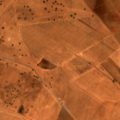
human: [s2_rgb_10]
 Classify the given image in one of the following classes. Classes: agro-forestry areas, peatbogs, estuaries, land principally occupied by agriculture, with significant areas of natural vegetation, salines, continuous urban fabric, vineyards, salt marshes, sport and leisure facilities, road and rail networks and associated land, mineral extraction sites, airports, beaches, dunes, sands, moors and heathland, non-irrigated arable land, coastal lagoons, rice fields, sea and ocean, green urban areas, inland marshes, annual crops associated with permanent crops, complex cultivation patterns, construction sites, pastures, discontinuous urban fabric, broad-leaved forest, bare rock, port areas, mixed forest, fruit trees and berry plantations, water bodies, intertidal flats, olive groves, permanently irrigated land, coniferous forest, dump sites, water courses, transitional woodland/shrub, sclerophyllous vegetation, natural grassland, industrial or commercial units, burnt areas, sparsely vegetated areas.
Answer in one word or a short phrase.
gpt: non-irrigated arable land, permanently irrigated land, vineyards, olive groves, agro-forestry areas